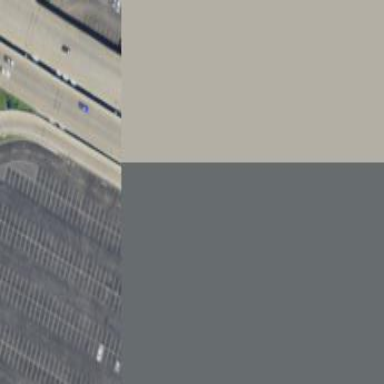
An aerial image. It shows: Parking lot with asphalt surface designed for park and ride facility.